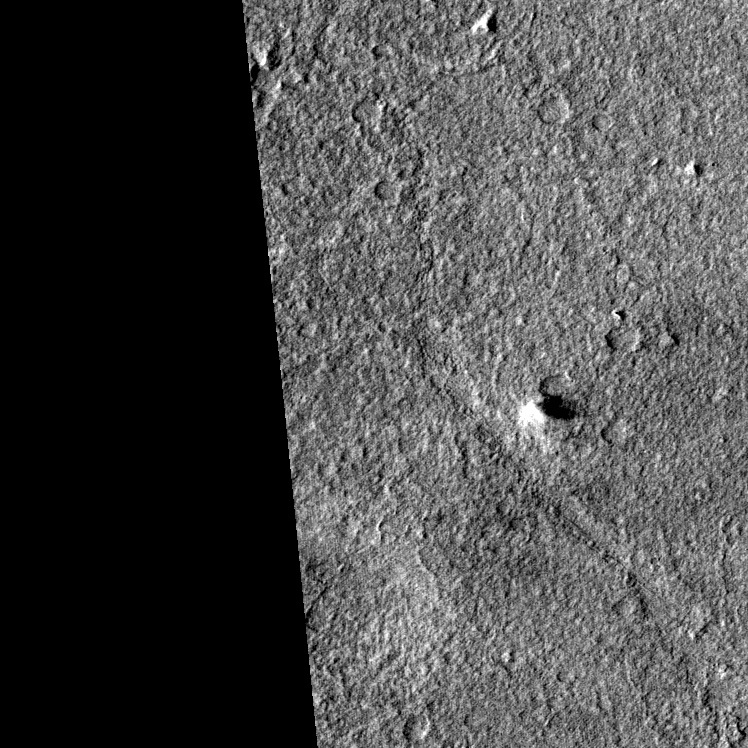
Label: dustdevil